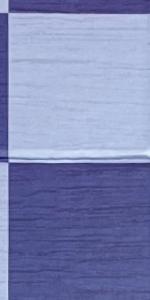
Label: Empty